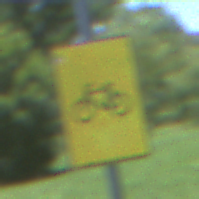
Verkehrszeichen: RadverkehrOhnePfeilsymbol
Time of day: Midday
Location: Outdoor (Nature)
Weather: Clear
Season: Summer
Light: Natural